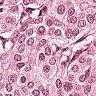
Metastatic tissue present: yes